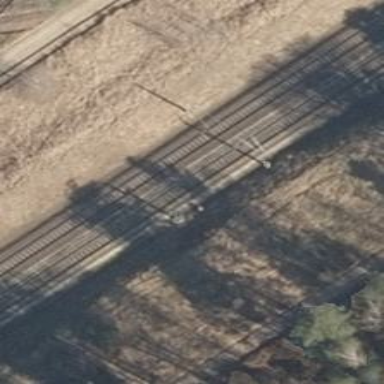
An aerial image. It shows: Railway signal.